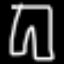
Label: pants